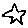
Label: star